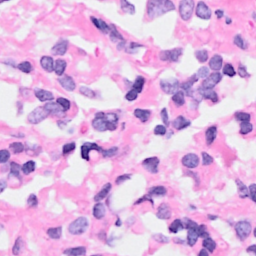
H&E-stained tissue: Breast